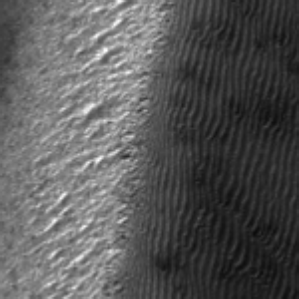
Label: frost